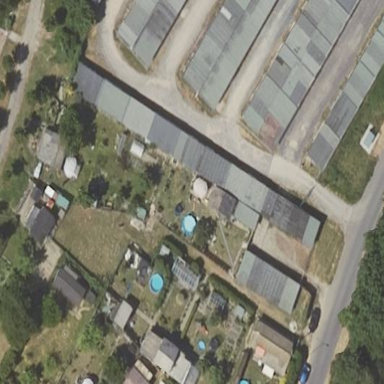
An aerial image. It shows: Group of garages.